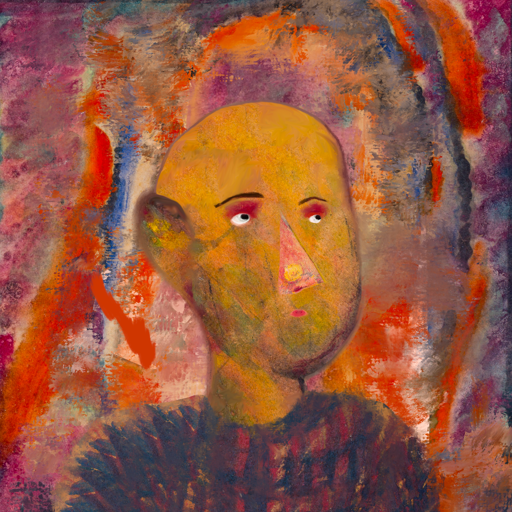
Background: Experience, Head And Neck Side: Gypsy_Mother, Face Side: Irani, Bust: In_The_Sun, Hair Side: Blank, Head Accessory: Blank, Second Necklace: Blank, Necklace: Blank, Baby: Blank